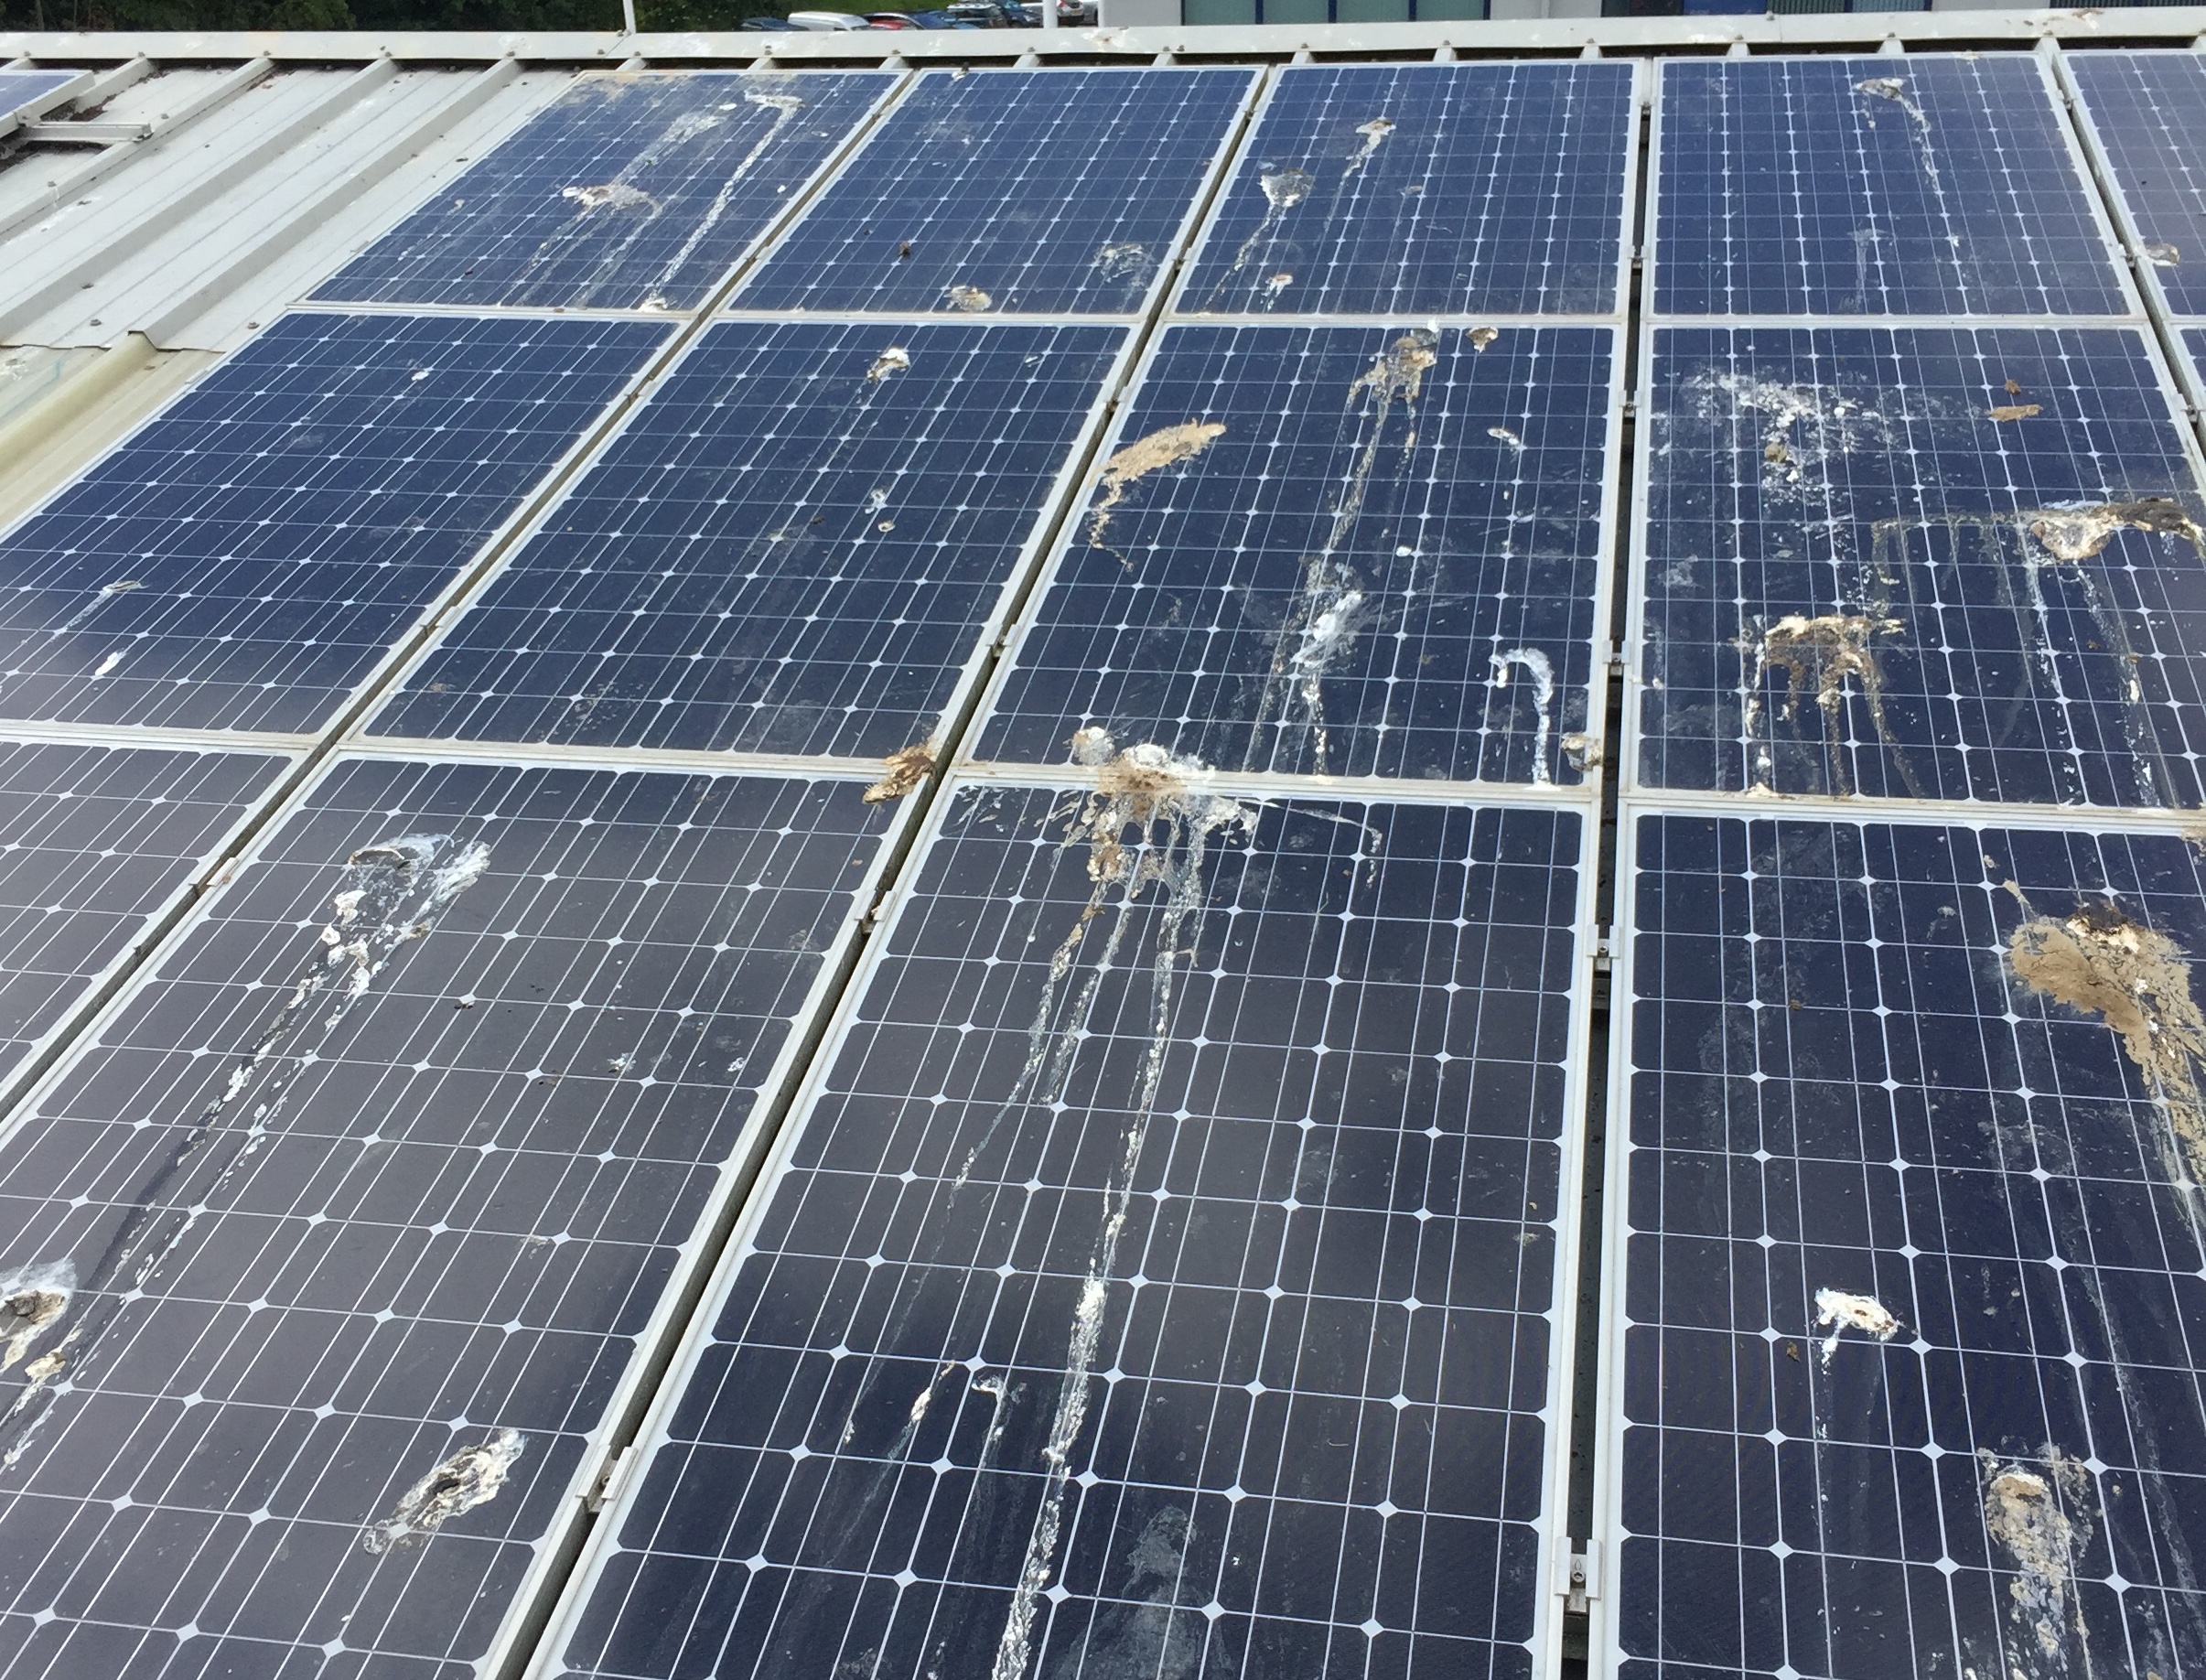
Label: Bird-drop